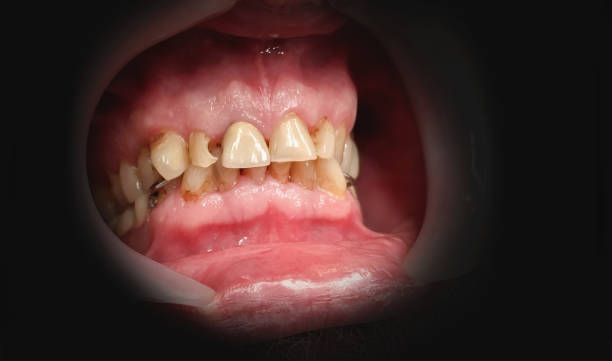
Condition: Caries